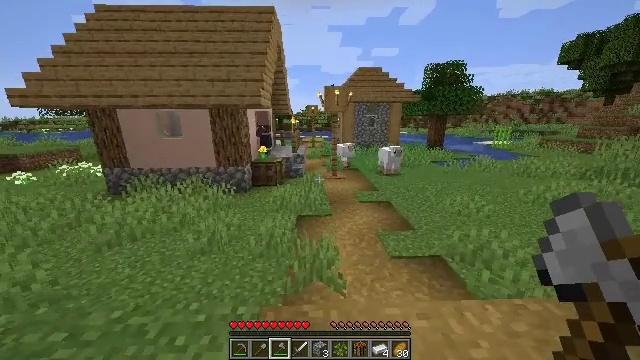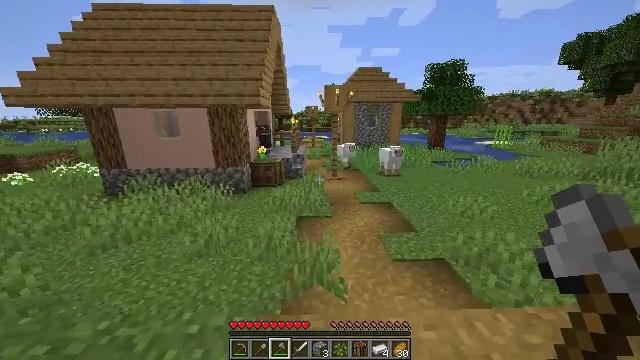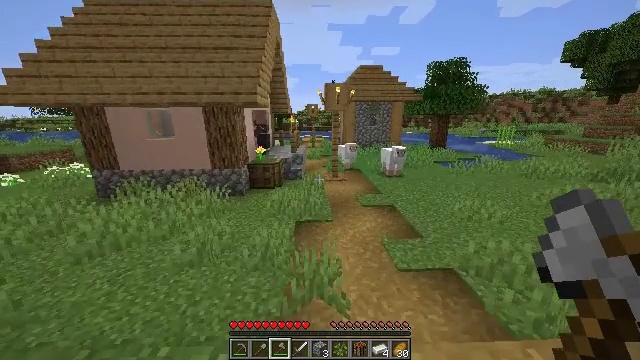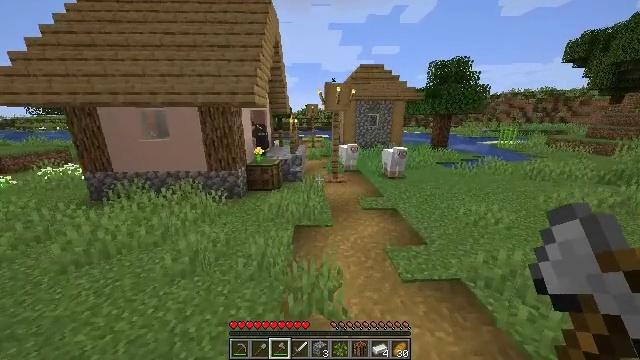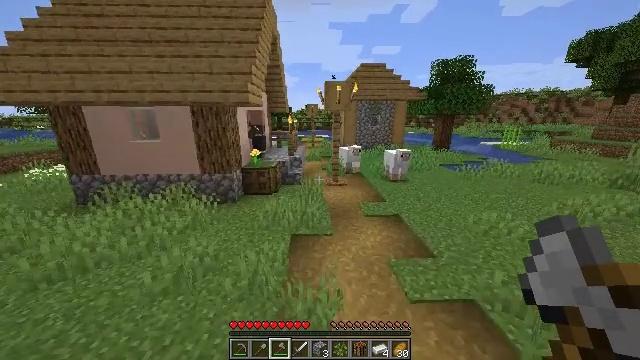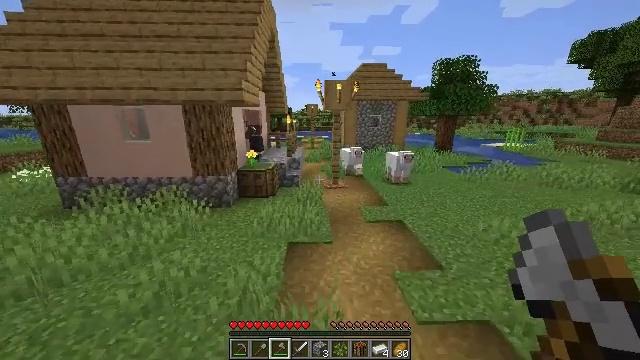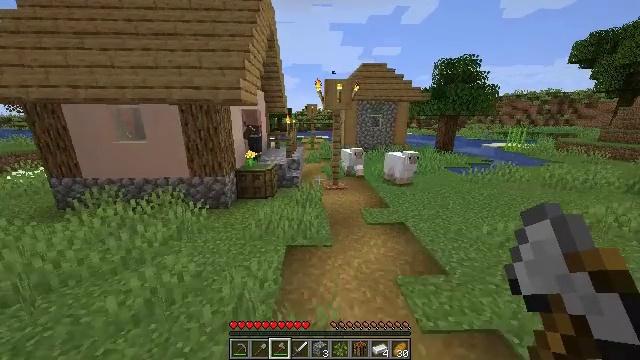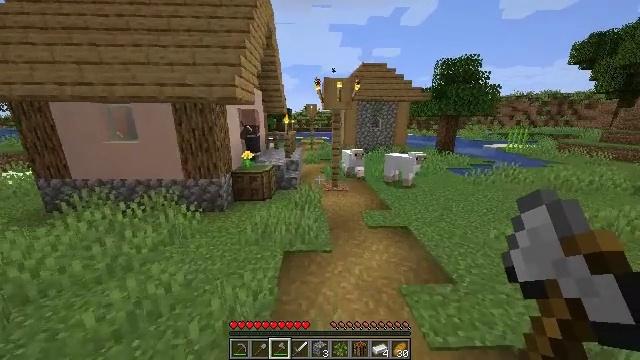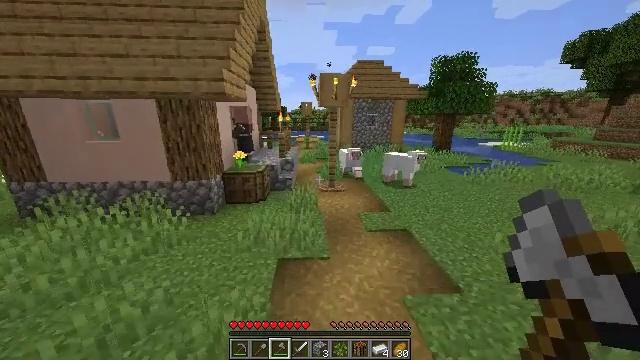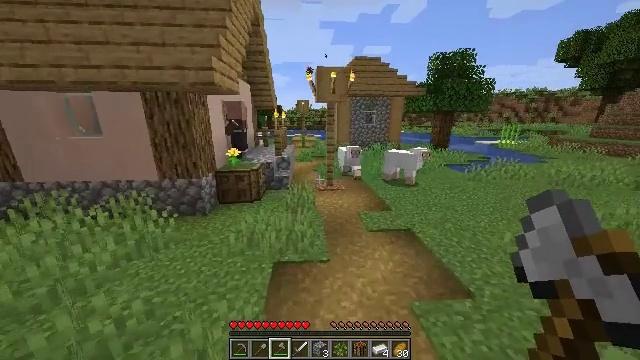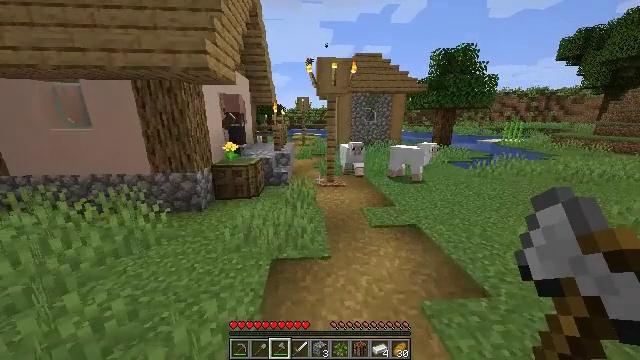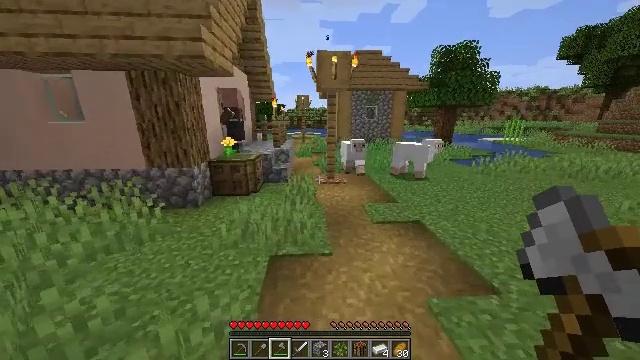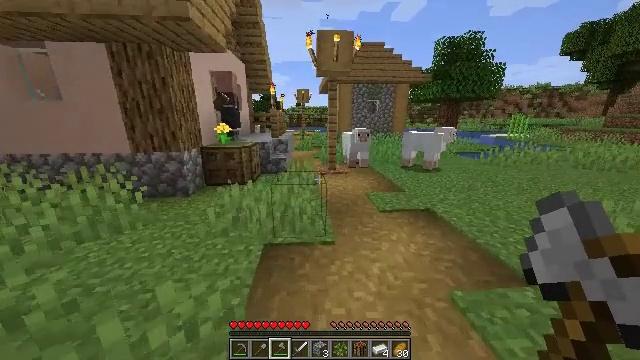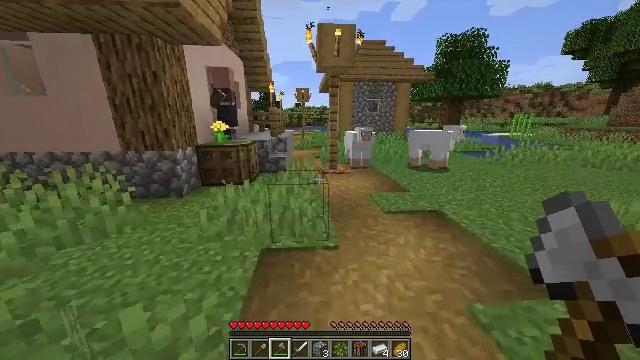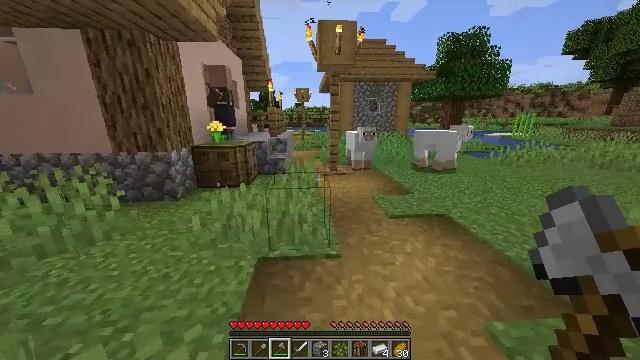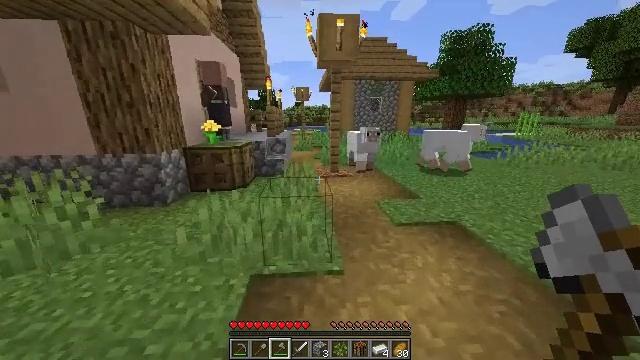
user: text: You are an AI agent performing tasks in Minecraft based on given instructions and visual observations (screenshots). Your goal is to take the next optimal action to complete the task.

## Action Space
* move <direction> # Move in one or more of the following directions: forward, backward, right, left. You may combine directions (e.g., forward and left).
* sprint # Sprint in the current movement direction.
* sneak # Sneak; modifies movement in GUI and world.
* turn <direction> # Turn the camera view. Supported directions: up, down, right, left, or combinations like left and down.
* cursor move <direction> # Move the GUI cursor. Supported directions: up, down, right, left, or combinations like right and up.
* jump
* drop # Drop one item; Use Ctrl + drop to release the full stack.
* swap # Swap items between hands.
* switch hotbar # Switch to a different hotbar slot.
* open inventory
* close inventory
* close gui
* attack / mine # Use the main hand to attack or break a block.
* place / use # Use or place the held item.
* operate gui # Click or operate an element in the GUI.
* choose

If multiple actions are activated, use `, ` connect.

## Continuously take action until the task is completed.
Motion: motion action
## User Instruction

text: Dig up clay found underwater.
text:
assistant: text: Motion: move forward, sprint
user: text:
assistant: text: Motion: move forward, sprint
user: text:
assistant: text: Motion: move forward, sprint
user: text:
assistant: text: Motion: move forward, sprint
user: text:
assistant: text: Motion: move forward, sprint
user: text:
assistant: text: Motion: move forward, sprint
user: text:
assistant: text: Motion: move forward, sprint
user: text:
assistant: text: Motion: move forward, sprint, turn right
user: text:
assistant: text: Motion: move forward, sprint
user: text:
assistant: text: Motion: move forward, sprint
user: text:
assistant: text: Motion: move forward, sprint
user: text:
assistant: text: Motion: move forward, sprint
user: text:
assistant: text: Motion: move forward, sprint
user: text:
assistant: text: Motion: move forward, sprint
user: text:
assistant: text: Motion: move forward, sprint
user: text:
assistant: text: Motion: move forward, sprint
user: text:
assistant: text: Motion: move forward, sprint
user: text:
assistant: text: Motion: move forward, sprint
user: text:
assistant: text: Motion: move forward, sprint
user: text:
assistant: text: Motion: move forward, sprint
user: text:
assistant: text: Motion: move forward, sprint
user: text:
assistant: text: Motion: move forward, sprint
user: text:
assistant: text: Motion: move forward, sprint
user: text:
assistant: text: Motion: move forward, sprint, turn left
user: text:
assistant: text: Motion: move forward, sprint, turn left
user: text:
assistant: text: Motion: move forward, sprint, turn left
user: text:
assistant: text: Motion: move forward, sprint, turn left
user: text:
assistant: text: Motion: move forward, sprint, turn left
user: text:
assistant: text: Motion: move forward, sprint, turn left
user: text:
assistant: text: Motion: move forward, sprint, turn left